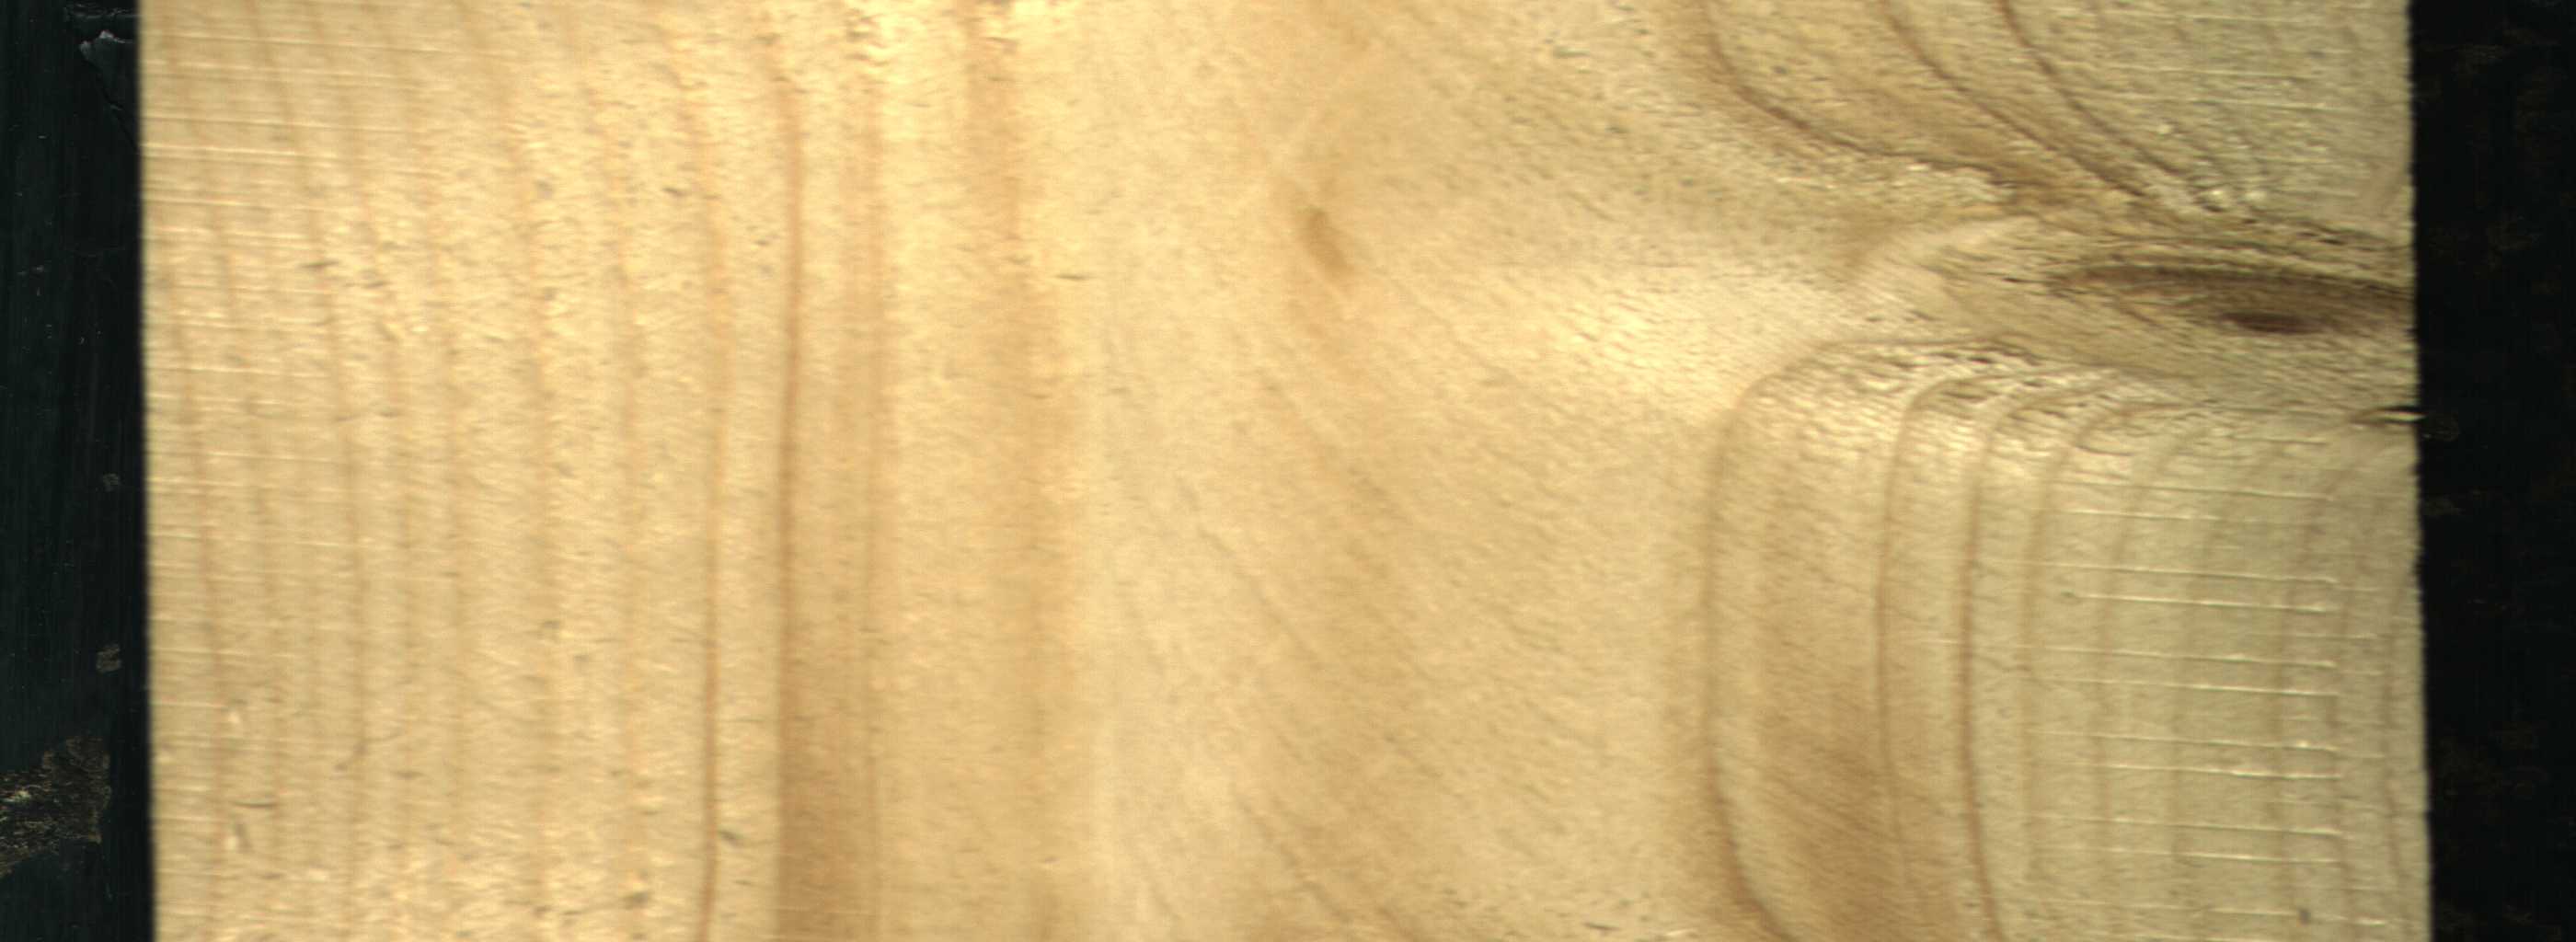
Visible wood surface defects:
Live_Knot